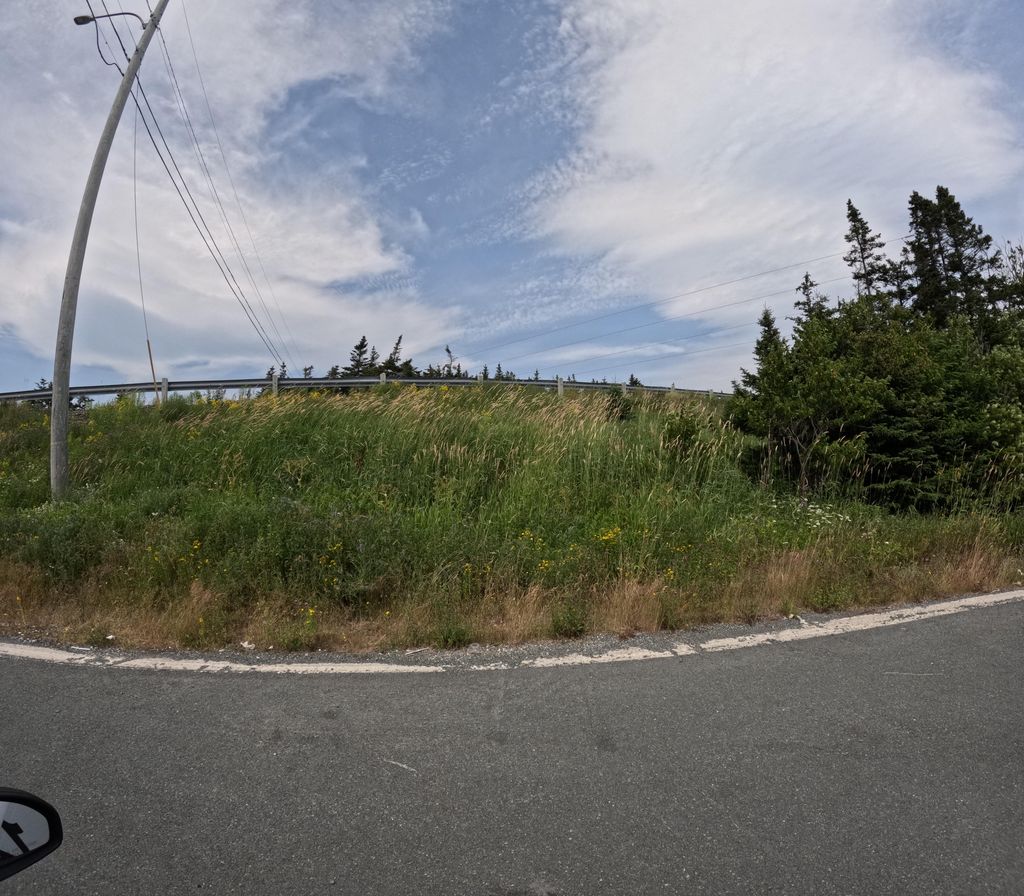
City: st_johns